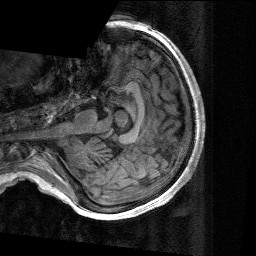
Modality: T1w
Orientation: axial
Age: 21
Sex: female
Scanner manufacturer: siemens
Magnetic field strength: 3 T
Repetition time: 2.53 s
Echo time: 0.00267 s